Question: What is the best way to implement input field and button behavior as displayed here:

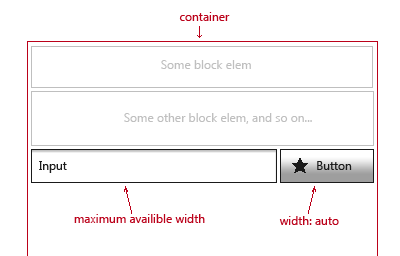
Answer: I like the answer of ScottS, but just to have an alternative: you could use table-like behaviour in CSS:
'''
.formline{
display: table;
}
.txt{
display: table-cell;
width: 100%;
}
input[type=text]{
-moz-box-sizing: border-box; box-sizing: border-box;
width: 100%;
}
'''
'''
<div class=formline>
<div class=txt>
<input type=text>
</div>
<input type=submit value=submit>
</div>
'''
<URL>